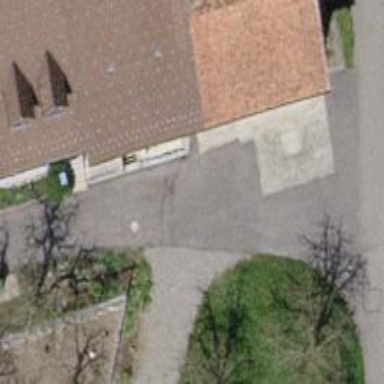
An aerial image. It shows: Driveway leading to service road.